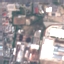
Label: Industrial